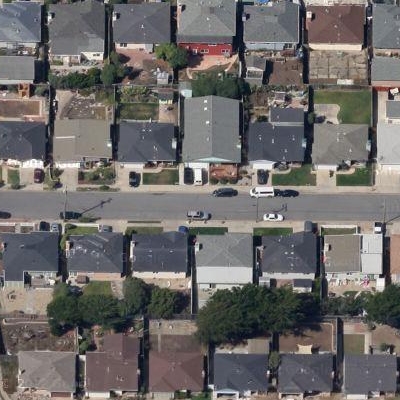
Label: fResident